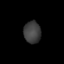
Tissue: lung
Cell type: Epithelial cells
Senescence score: 0.2011
Nuclear area (px): 368
Mean DAPI intensity: 62.247